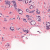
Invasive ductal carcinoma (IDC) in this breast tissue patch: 1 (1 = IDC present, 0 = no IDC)